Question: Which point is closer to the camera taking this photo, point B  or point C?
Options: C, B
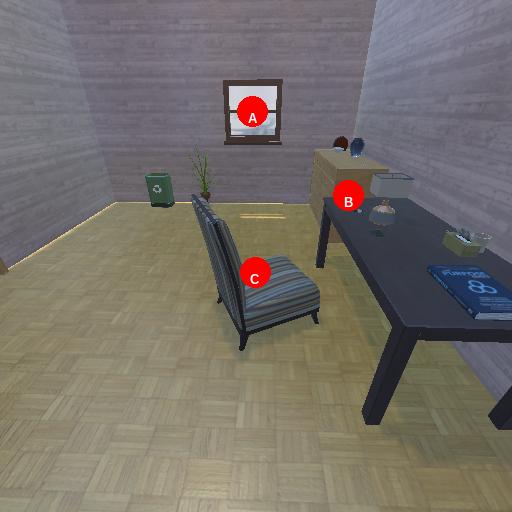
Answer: C